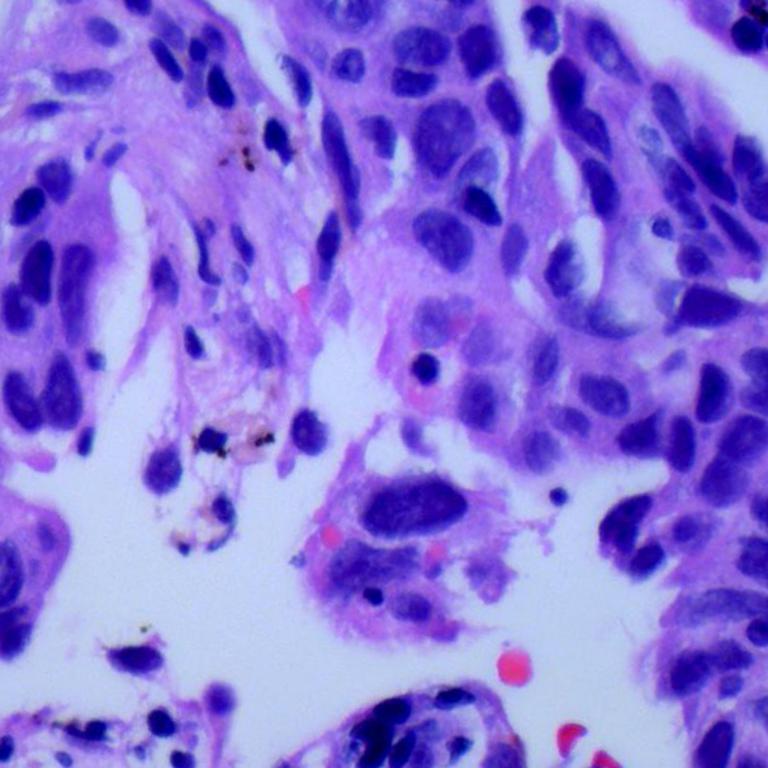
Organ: lung
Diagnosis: adenocarcinomas